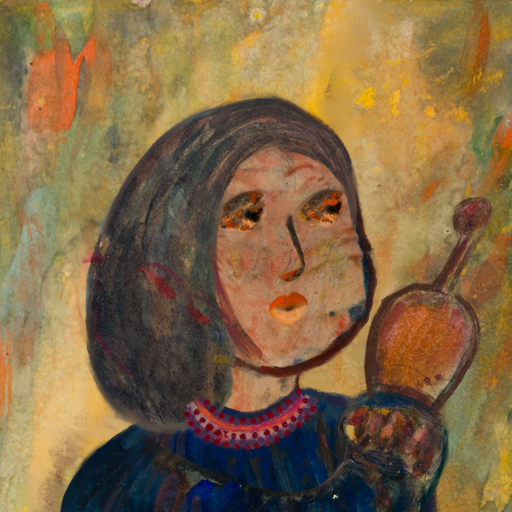
Background: Comrade, Head And Neck Side: Orphan, Face Side: Gypsy_Queen, Bust: Pipe, Hair Side: Gypsy_Mother, Head Accessory: Blank, Second Necklace: Blank, Necklace: Roy_Bahadur, Baby: Blank